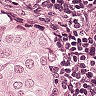
Metastatic tissue present: yes